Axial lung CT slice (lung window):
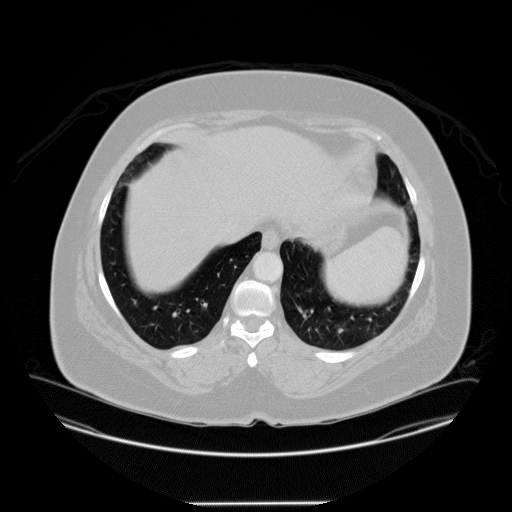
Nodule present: no